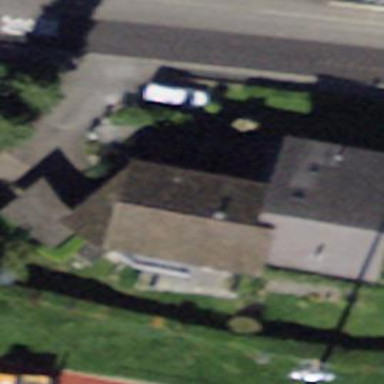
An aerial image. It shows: Semi-detached house.